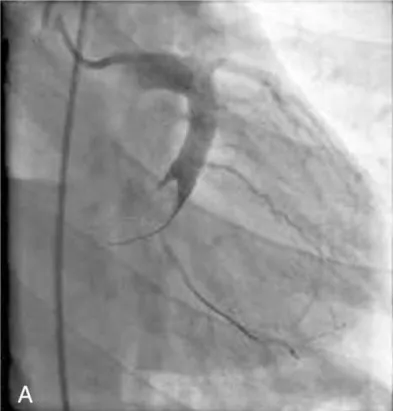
Angiographic images of the LCX, postthrombus aspirations in. Right caudal view.
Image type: radiology (x_ray)